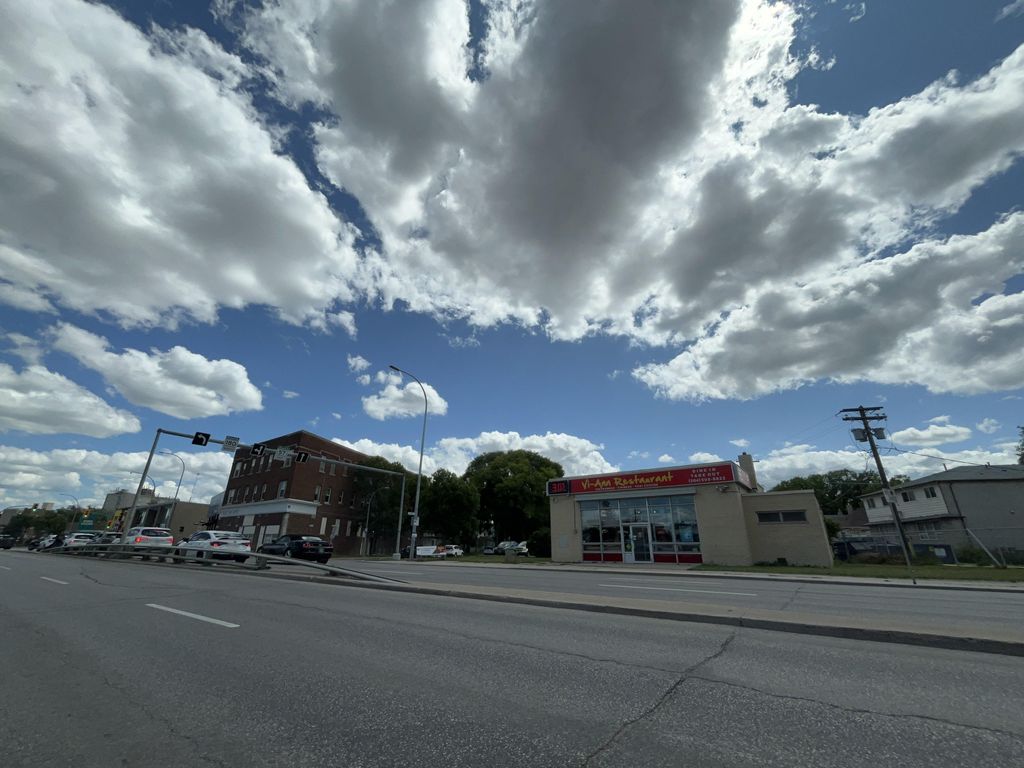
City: winnipeg